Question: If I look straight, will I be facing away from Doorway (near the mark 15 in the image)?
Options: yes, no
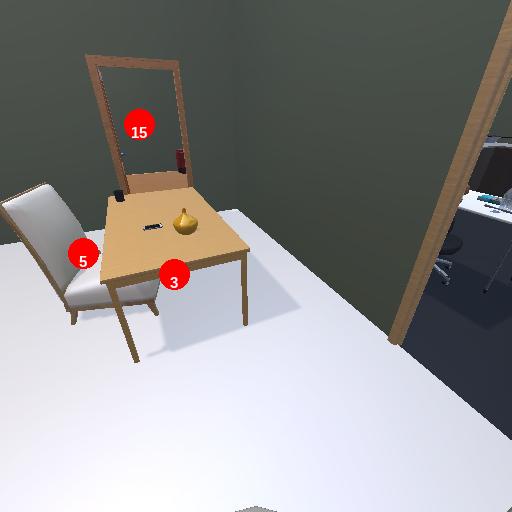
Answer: yes